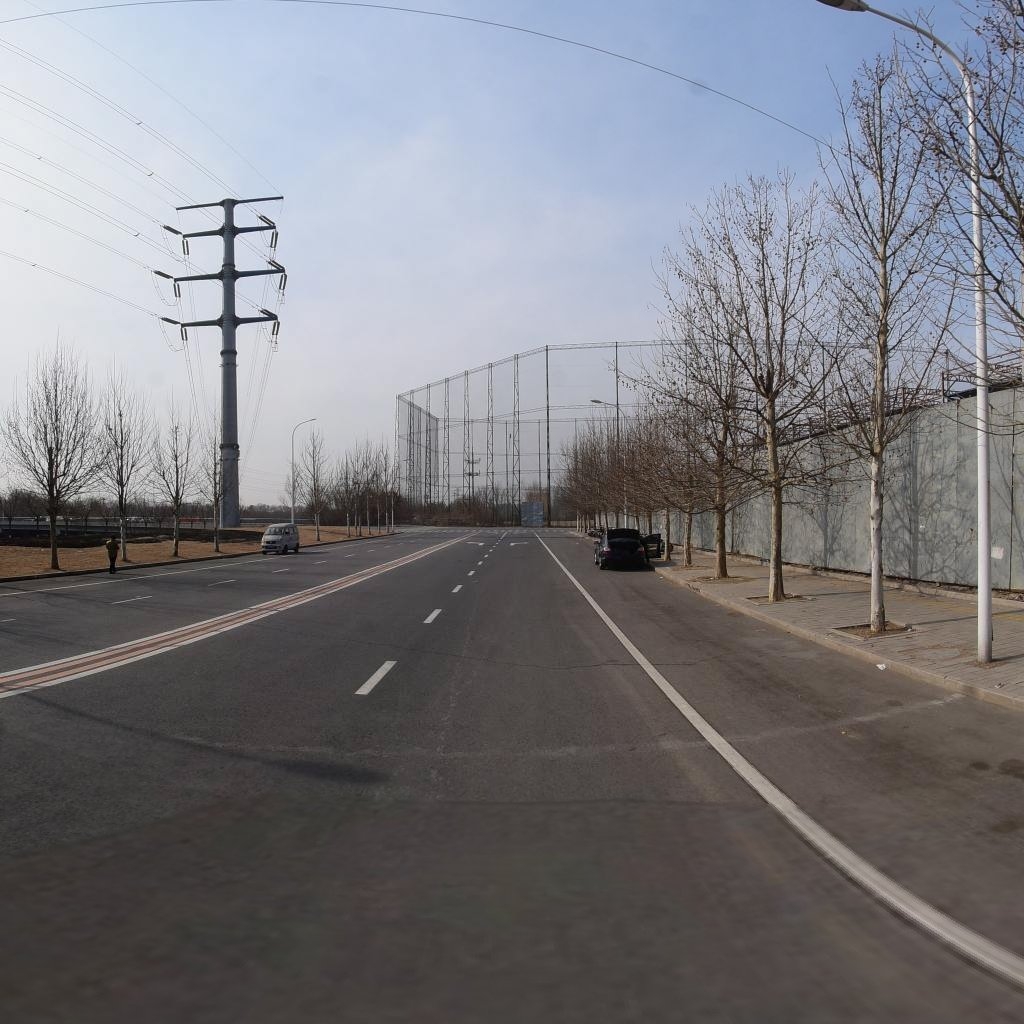
Region: Chaoyang
Road damage annotations: transverse crack